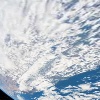
Label: cloud